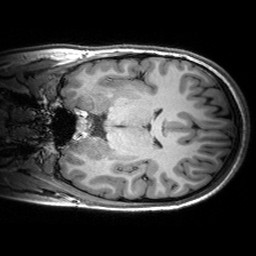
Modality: T1w
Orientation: coronal
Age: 22
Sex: female
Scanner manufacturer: siemens
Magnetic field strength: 3 T
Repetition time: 2.53 s
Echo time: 0.00299 s